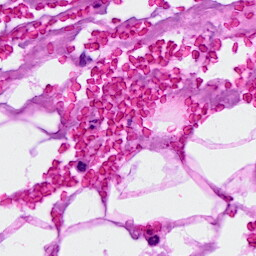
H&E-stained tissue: Breast